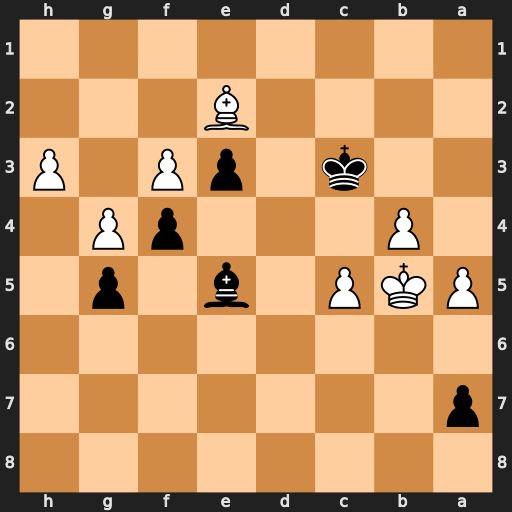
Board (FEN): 8/p7/8/PKP1b1p1/1P3pP1/2k1pP1P/4B3/8
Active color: b
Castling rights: -
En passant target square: -
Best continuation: Kd2 Bc4 e2 Bxe2 Kxe2